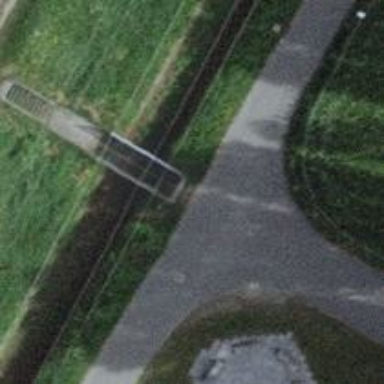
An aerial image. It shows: Footway bridge with surface made of metal grid.